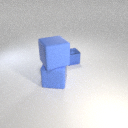
small blue metal cube behind large blue rubber cube